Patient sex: M
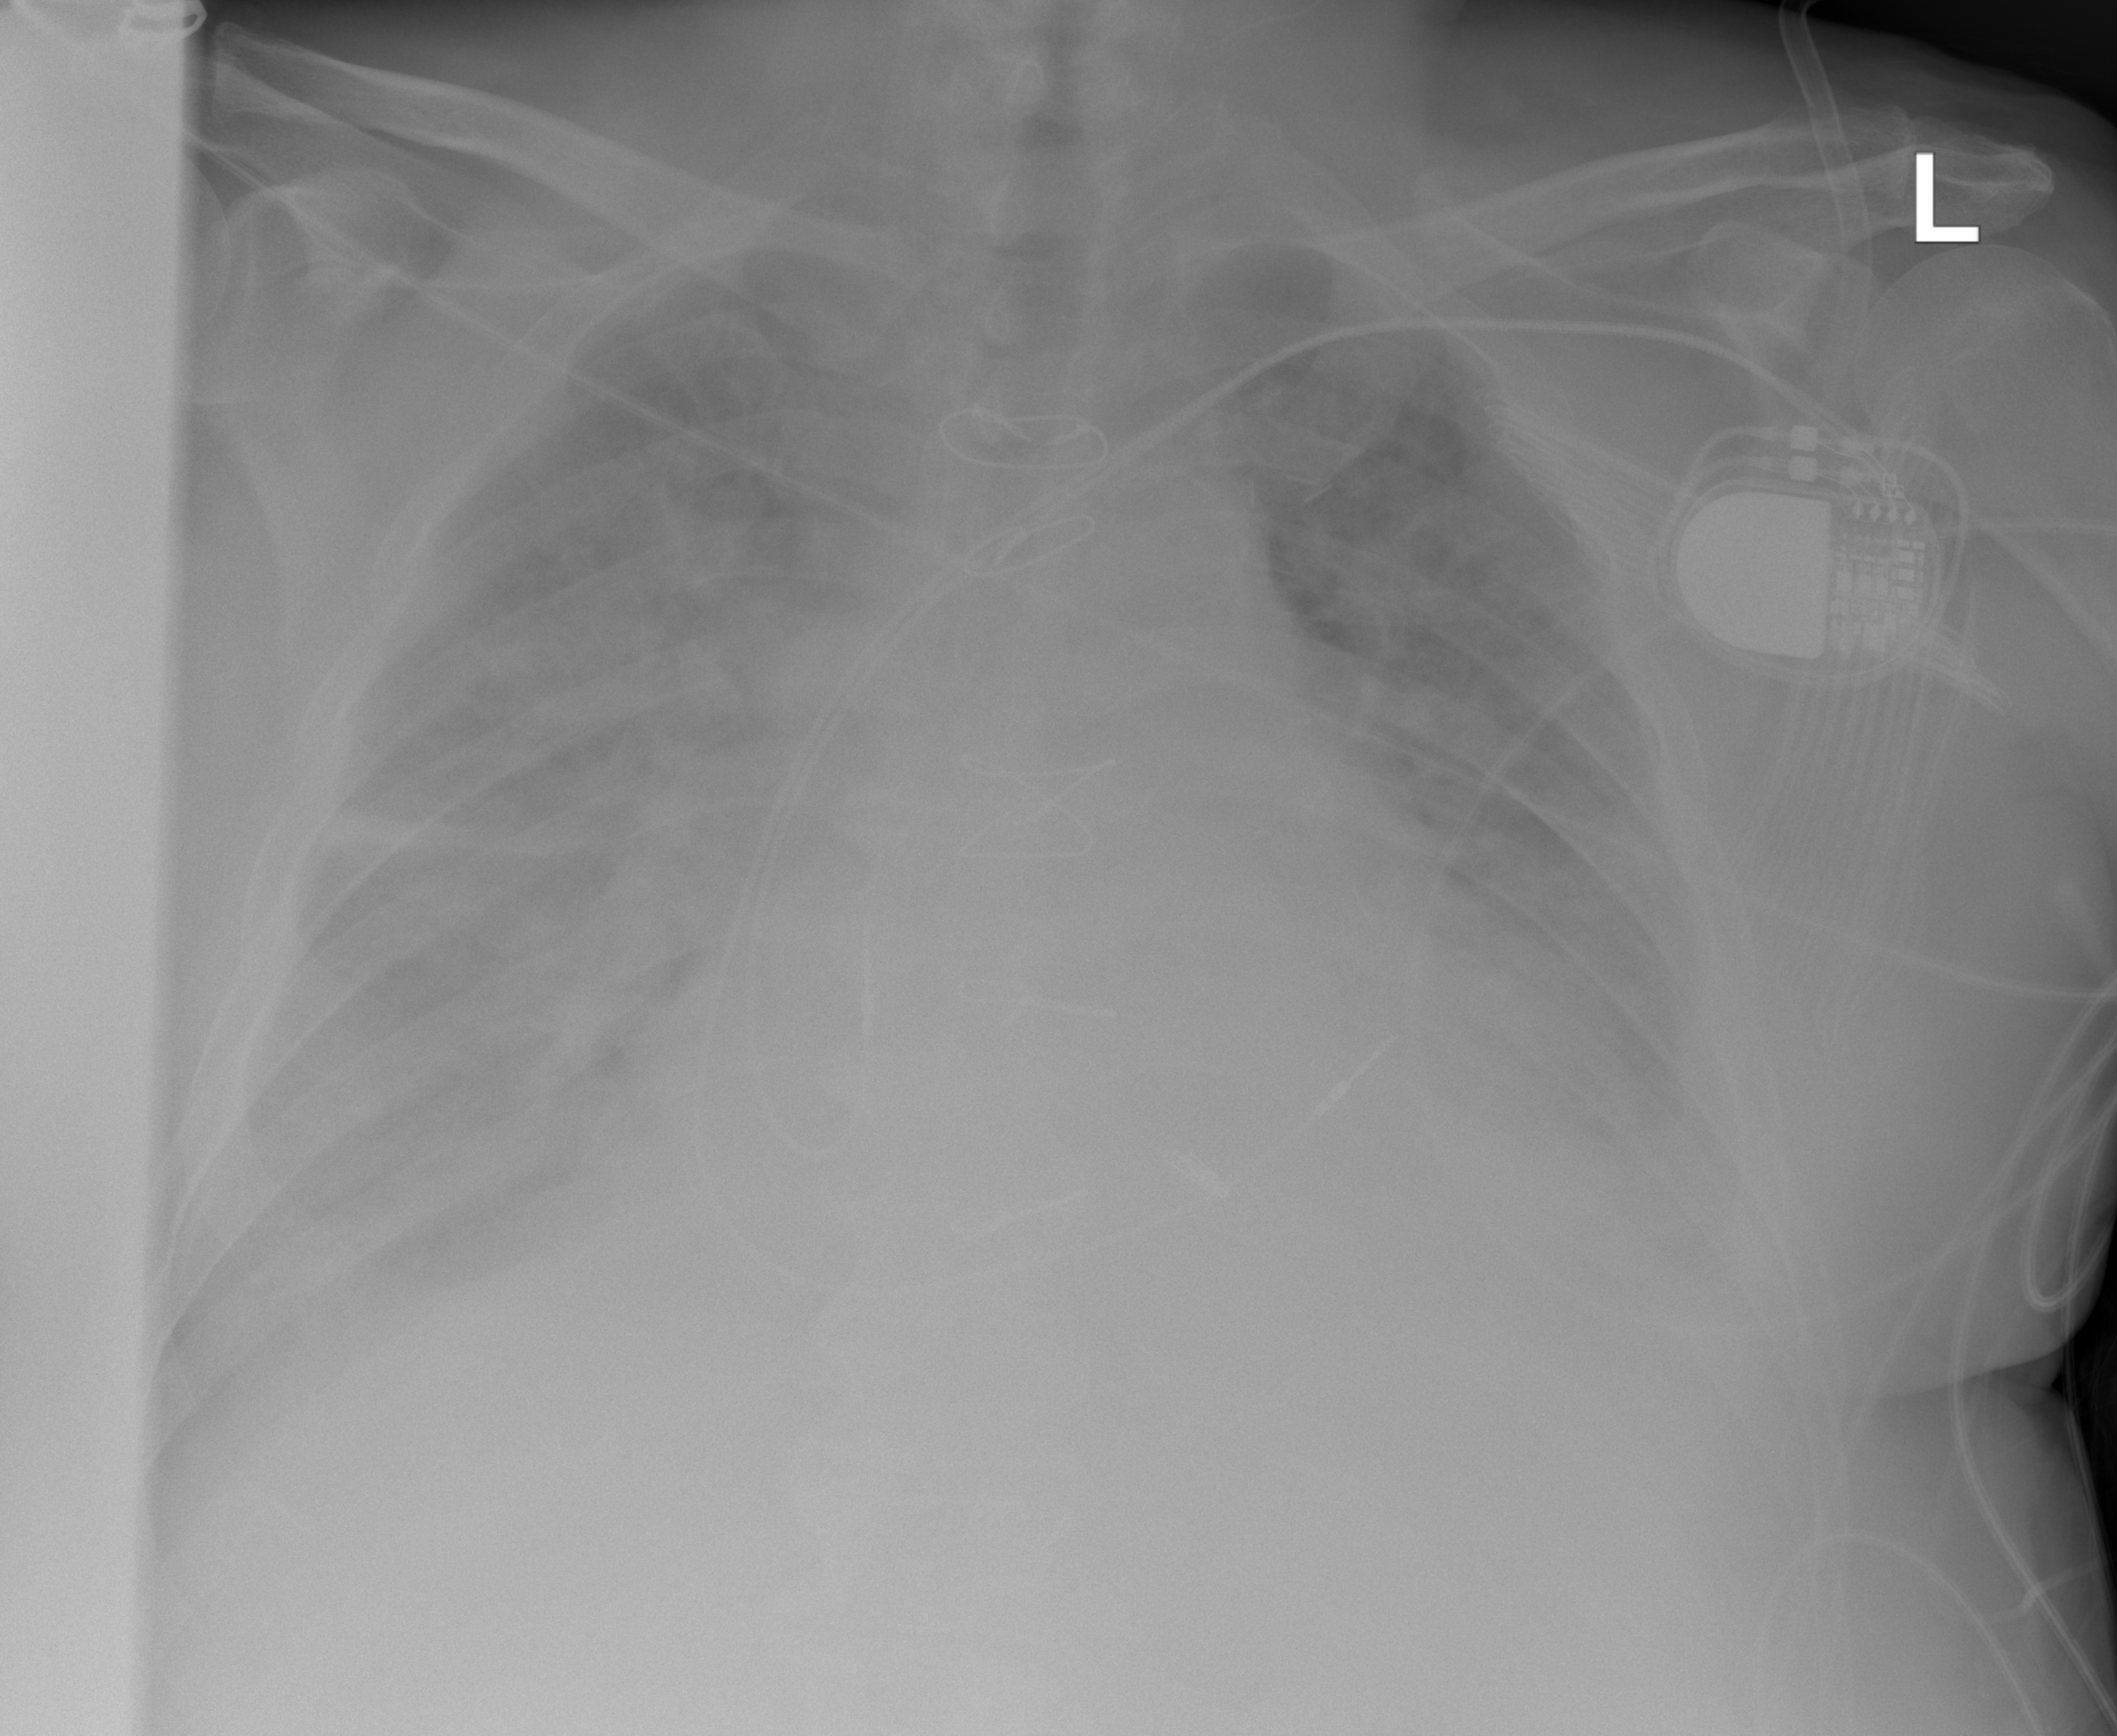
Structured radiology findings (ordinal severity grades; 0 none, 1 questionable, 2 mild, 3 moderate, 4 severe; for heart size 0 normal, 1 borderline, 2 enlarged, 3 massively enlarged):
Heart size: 2
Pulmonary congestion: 4
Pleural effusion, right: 2
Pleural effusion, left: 3
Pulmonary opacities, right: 3
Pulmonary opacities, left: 3
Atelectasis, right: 3
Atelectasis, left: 3